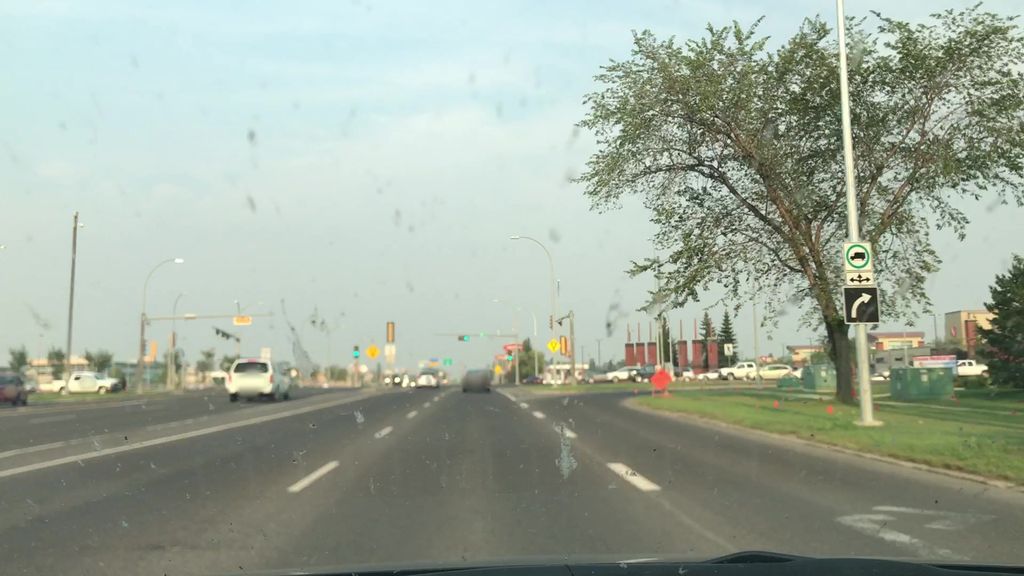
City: edmonton